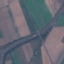
Label: Highway